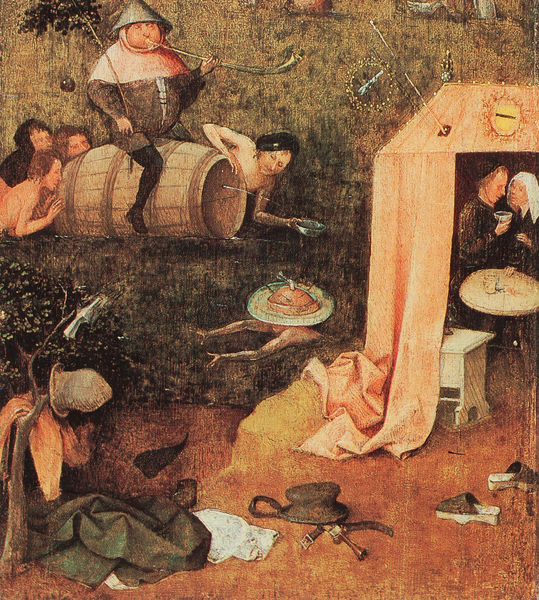
Titel: Allegorie der Ausschweifung
Künstler: Hieronymus Bosch
Institution: New Haven
Schlagwörter: baum, gemälde, mann, nackt, bunt, frau, hut, männer, gürtel, kleidung, mensch, strauch, paar, chaos, ritt, schuhe, pfeife, fass, posaune, zelt, fasss